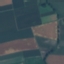
Land use / land cover class: AnnualCrop